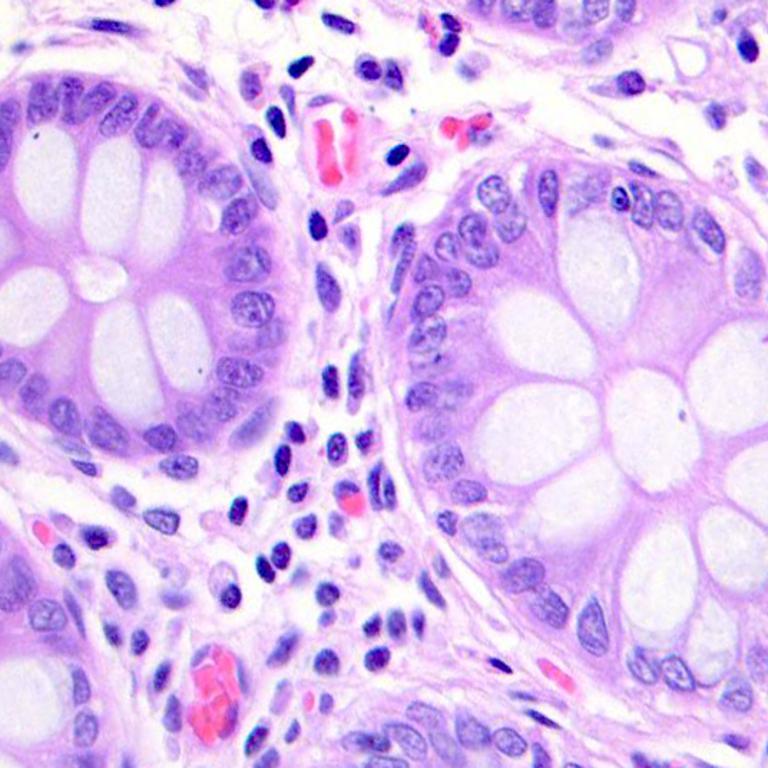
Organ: colon
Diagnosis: benign